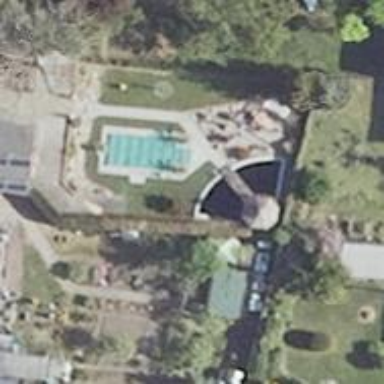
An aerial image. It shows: Swimming pool located in leisure land.